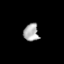
Tissue: lung
Cell type: Epithelial cells
Senescence score: 0.1382
Nuclear area (px): 261
Mean DAPI intensity: 170.77